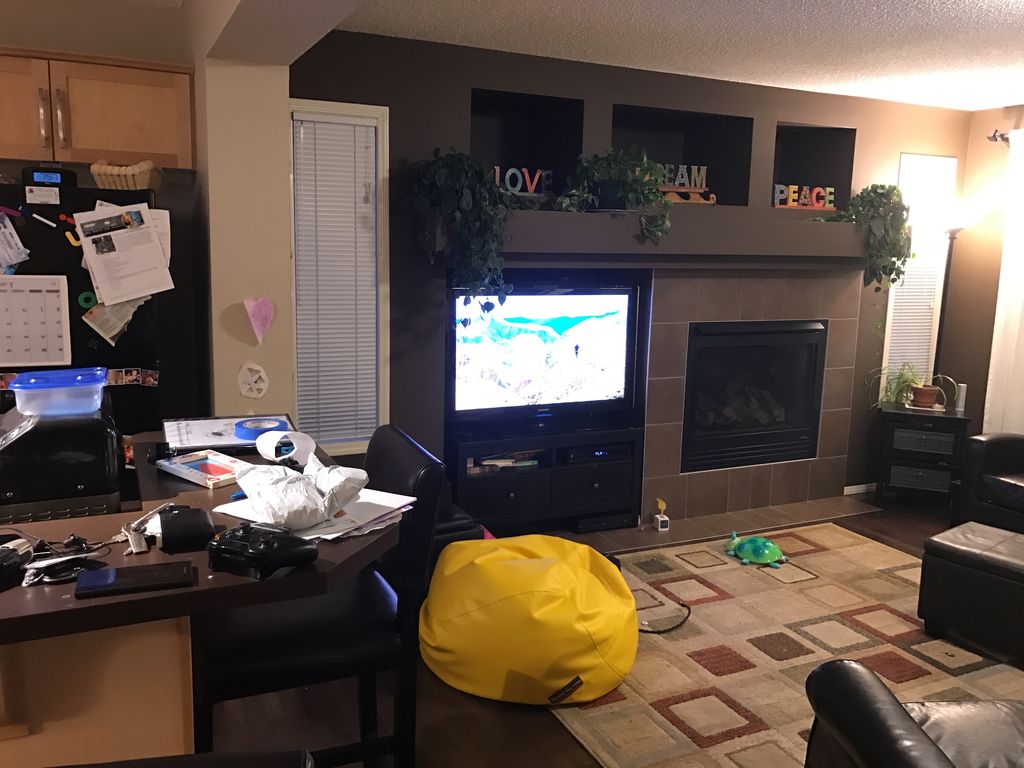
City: calgary